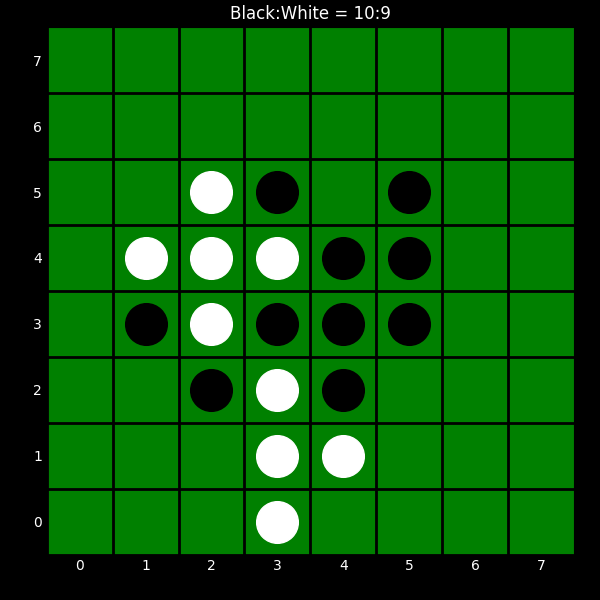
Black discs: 10
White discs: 9